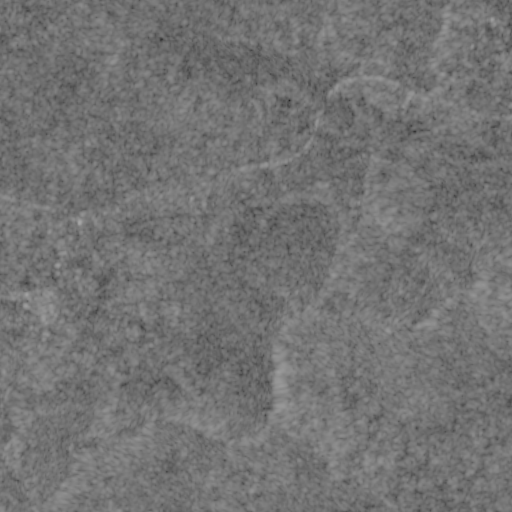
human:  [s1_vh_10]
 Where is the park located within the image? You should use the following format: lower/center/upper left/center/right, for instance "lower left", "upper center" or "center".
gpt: The park is located in the upper right of the image.
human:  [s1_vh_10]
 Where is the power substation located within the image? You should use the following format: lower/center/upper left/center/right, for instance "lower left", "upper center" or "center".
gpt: The power substation is located in the upper right of the image.
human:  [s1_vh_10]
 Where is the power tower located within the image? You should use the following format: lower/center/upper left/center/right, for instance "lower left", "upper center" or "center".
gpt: The power tower is located in the right of the image.
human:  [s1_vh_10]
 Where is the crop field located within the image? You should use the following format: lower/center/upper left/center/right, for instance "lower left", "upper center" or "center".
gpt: There is no crop field in the image.

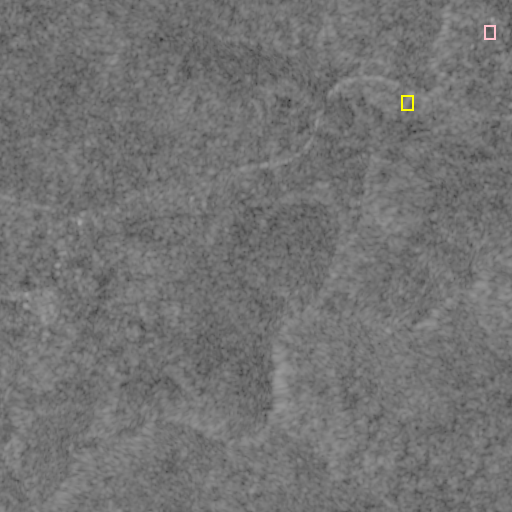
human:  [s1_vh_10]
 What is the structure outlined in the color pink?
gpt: The structure outlined in pink is a park.
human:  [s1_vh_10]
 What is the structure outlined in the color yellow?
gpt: The structure outlined in yellow is a power substation.
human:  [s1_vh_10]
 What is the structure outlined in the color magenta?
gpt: There is no magenta outline.